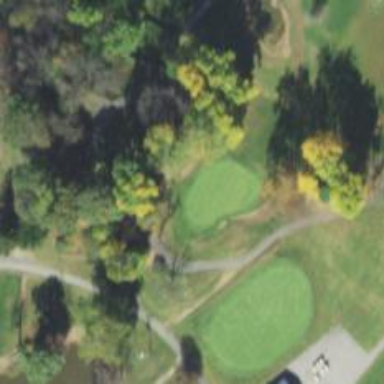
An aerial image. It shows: Path designated for golf carts.